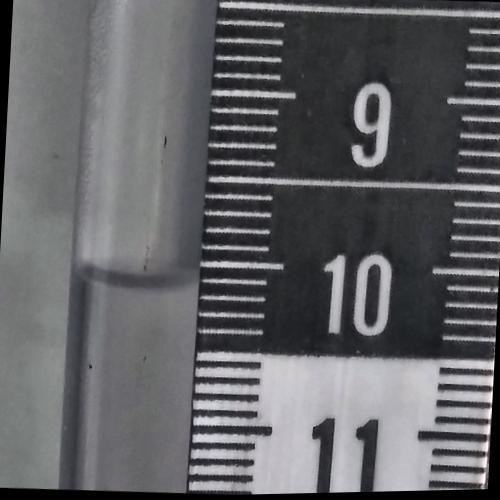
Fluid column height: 10.1 cm